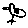
Label: bird